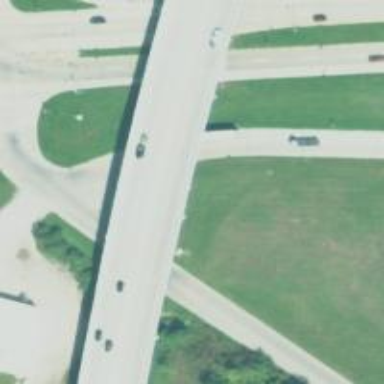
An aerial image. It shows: Primary highway bridge that is part of motorroad.